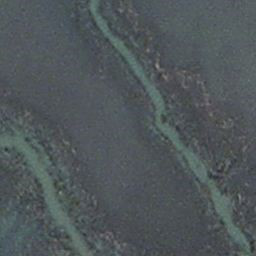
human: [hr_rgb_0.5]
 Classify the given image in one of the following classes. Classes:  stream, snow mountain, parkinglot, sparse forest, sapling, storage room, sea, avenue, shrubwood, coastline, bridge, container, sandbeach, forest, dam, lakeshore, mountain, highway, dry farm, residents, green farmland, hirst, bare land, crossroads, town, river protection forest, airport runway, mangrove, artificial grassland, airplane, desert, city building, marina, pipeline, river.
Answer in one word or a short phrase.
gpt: stream